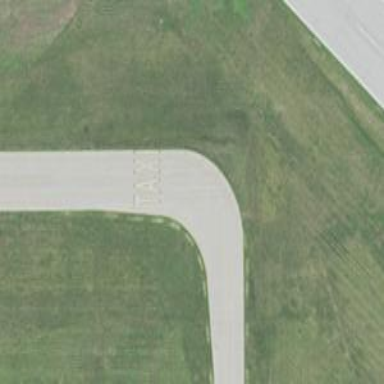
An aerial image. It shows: Image of taxiway at airport.